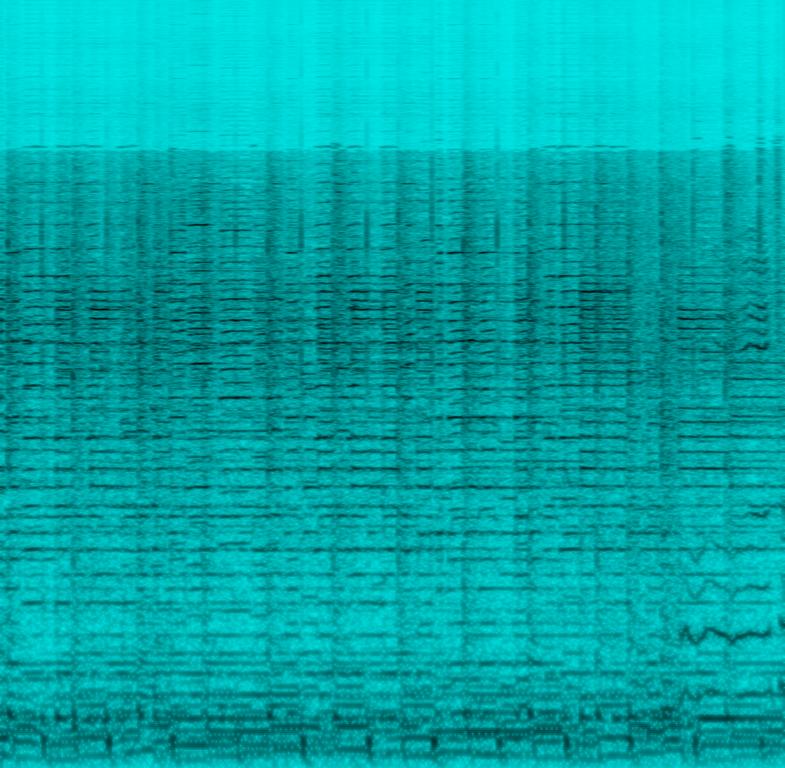
The music features a timid boy voice singing a melody. Right in the opening of the music excerpt, before the boy starts to sing, an accordion can be heard playing a short melody. A band that consists of drums, bass guitar and electric guitar is accompanying the boy. Listening to the electric guitar, I get country music vibes.